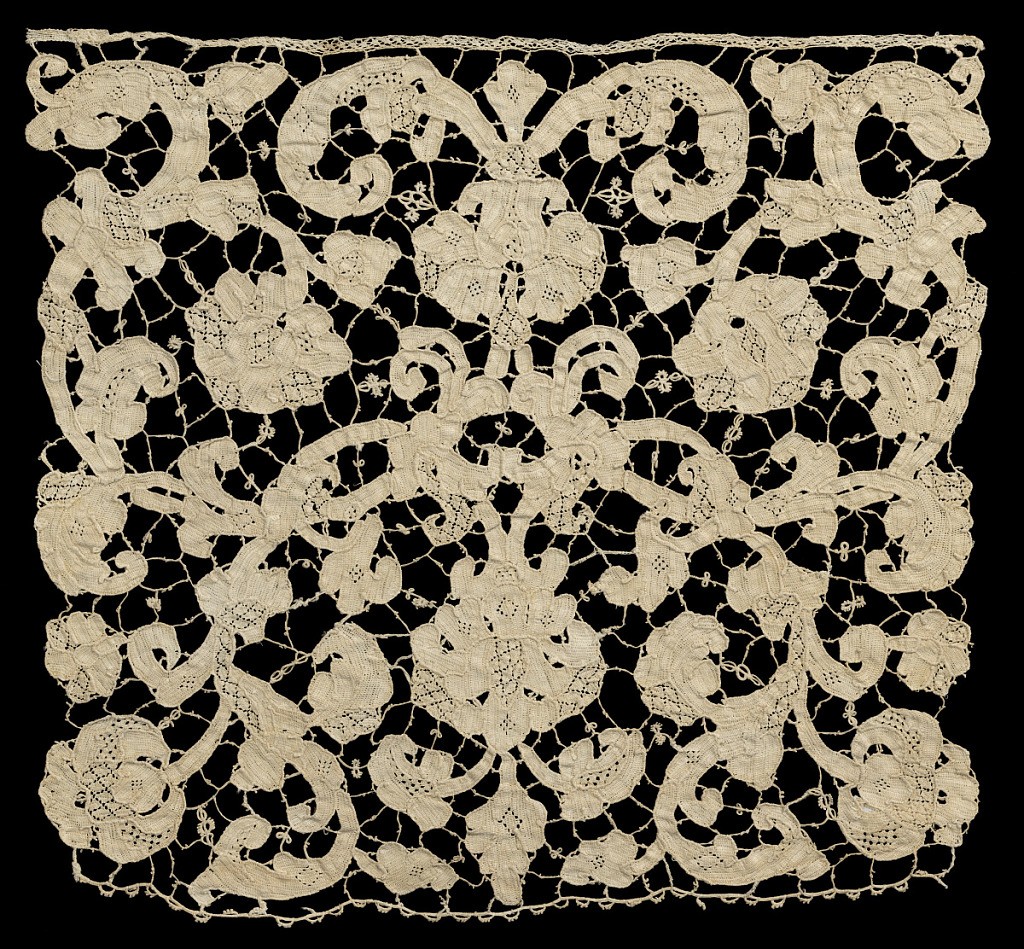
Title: Fragment
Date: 17th century
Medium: linen Technique: needle lace
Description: Fragment of stylized floral and foliated forms in a large scale symmetric scroll design. Pattern connected by brides, picotées, and is interspersed by gaze quadrillée and portes.